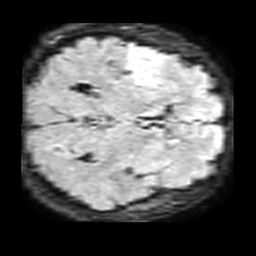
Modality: FLAIR
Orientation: axial
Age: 66
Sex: male
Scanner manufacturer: philips
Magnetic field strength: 1.5 T
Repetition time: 6 s
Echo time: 0.1015 s